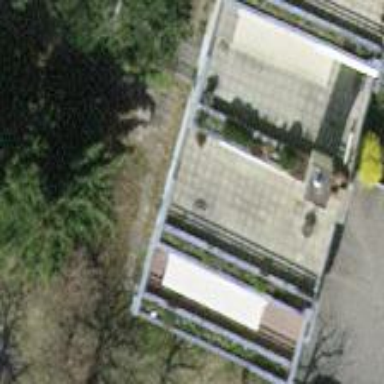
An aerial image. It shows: Terrace building.